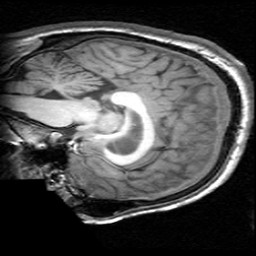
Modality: T1w
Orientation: sagittal
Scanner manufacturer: ge
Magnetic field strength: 3 T
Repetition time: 0.009036 s
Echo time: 0.00184 s